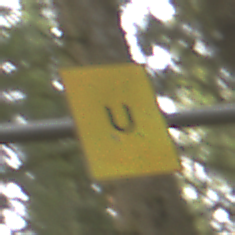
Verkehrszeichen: AnkuendigungOderFortsetzungUmleitungOhnePfeilsymbol
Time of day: MorningAfternoon
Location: Outdoor (Nature)
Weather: Overcast
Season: Winter
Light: Natural